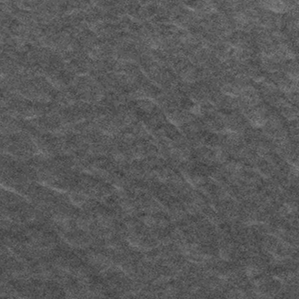
Label: frost